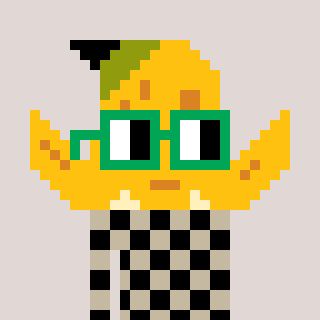
a pixel art character with square green glasses, a banana-shaped head and a bege-colored body on a warm background